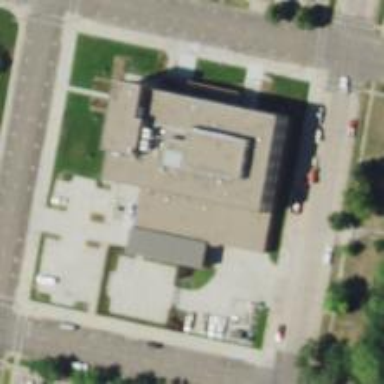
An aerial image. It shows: Post office.